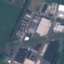
Label: Industrial